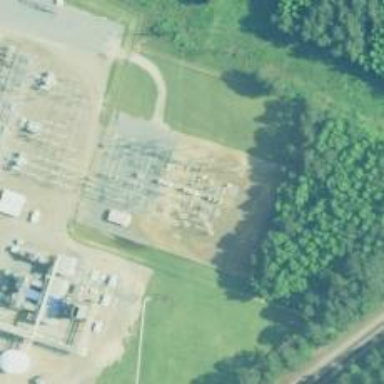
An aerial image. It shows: Switch used for power control.